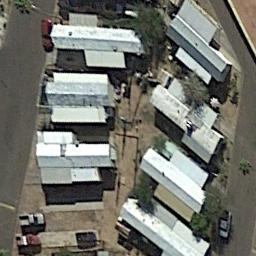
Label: mobile_home_park